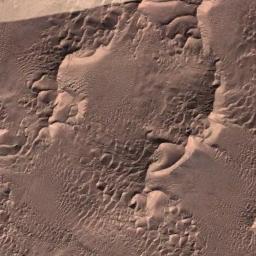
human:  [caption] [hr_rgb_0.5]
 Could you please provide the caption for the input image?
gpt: This is a yellow desert with wavy stripes .

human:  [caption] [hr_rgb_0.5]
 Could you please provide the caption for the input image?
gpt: The desert is full of yellow sand .

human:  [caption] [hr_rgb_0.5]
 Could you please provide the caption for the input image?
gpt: The desert has deep yellow sand and some pyramidal dunes of different sizes .

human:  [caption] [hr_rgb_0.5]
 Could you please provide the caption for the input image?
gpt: There are many lines in the desert .

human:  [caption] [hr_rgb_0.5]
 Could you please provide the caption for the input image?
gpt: A brown sandy desert with many dunes .